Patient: sex F, age 19
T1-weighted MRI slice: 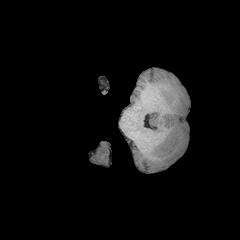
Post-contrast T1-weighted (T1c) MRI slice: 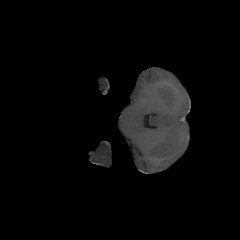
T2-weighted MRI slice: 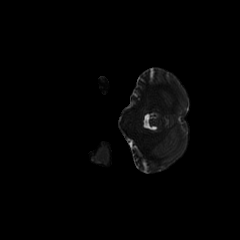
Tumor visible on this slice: no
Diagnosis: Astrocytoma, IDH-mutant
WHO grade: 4